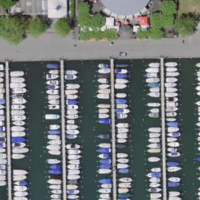
EUNIS habitat code: 14
Species observed at this site:
Aythya fuligula
Podiceps cristatus
Cygnus olor
Viburnum tinus
Tinca tinca